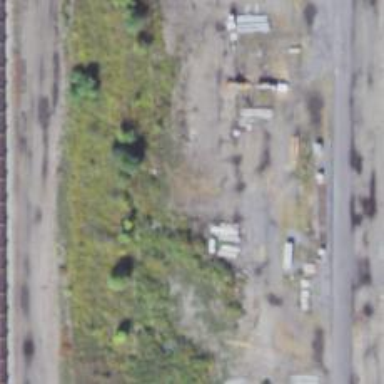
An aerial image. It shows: Abandoned railway yard is depicted.